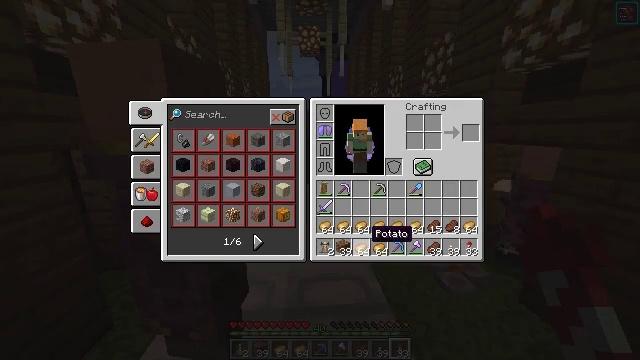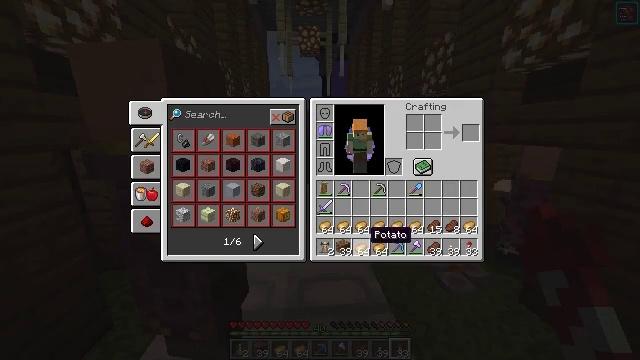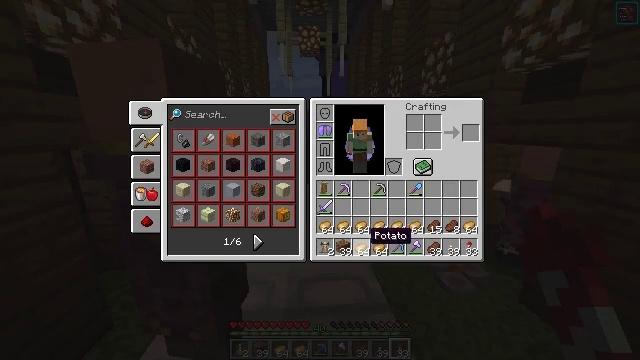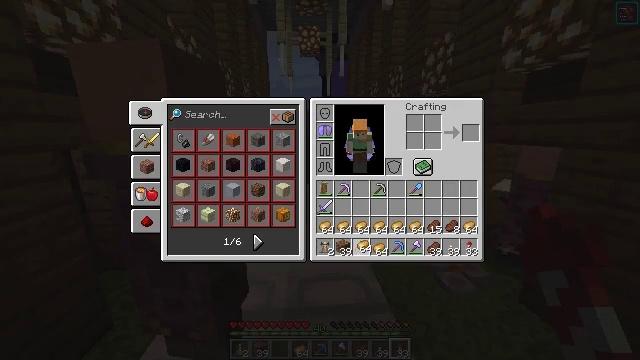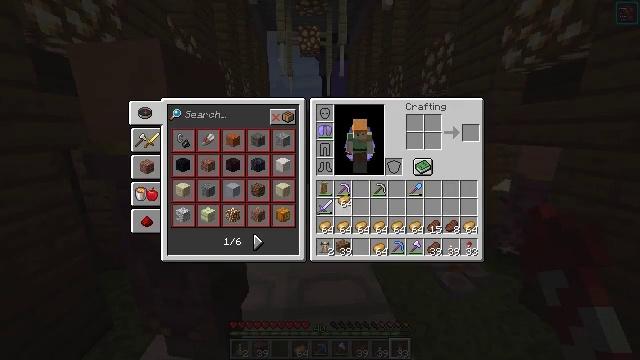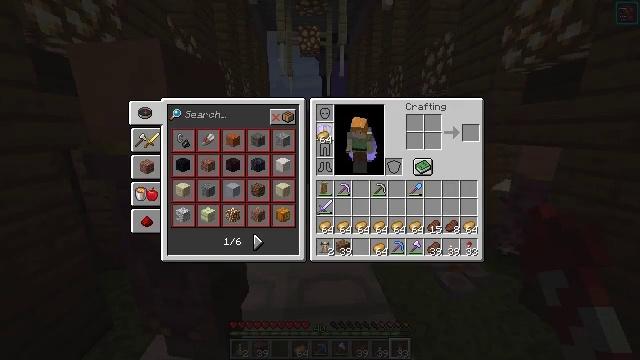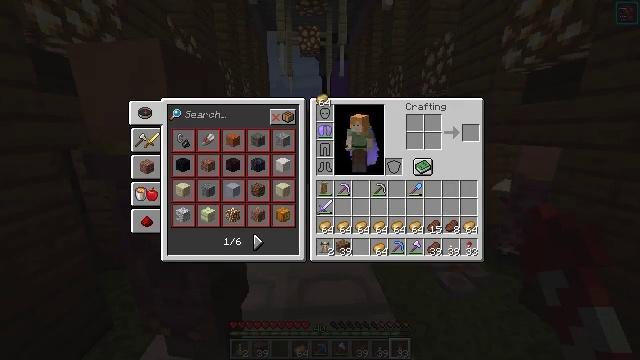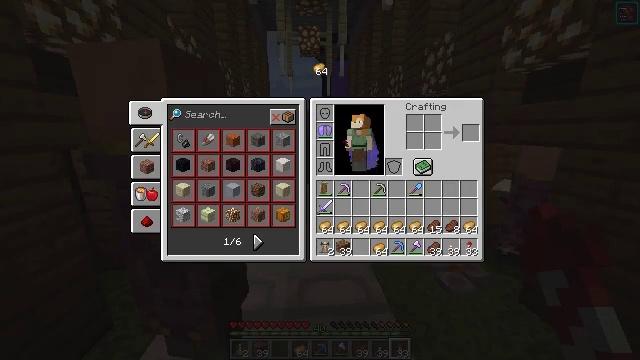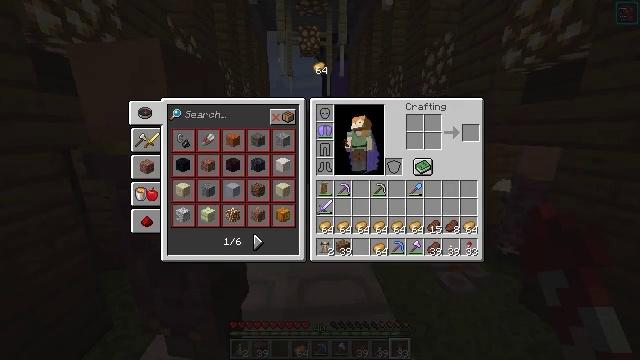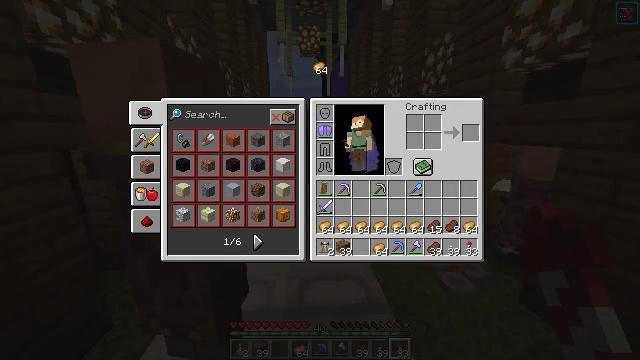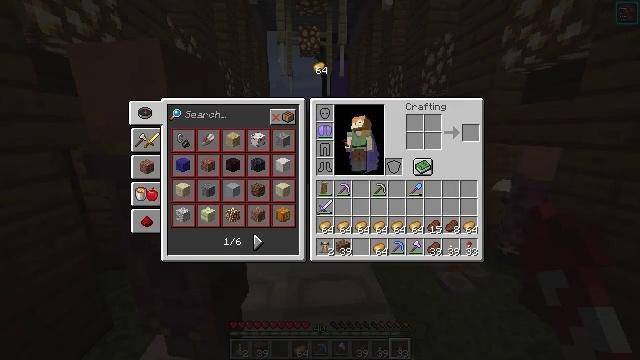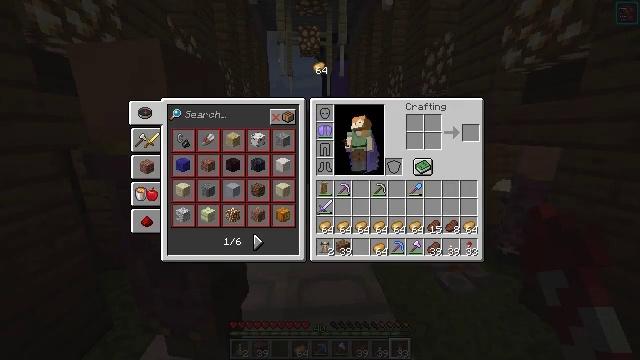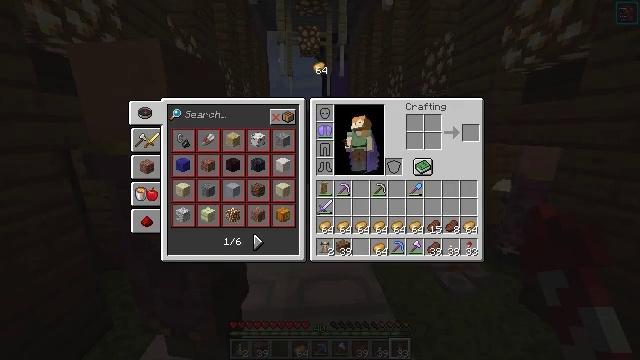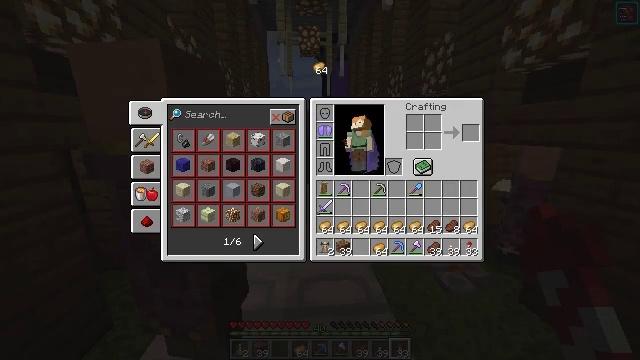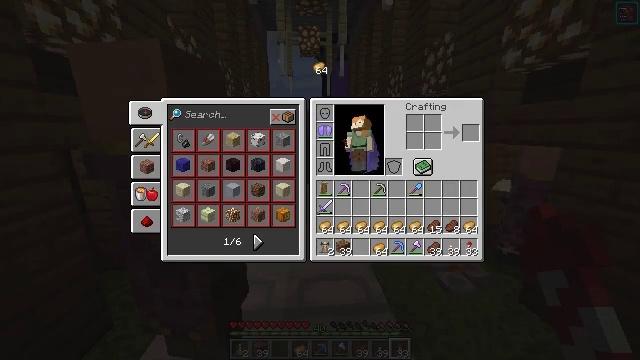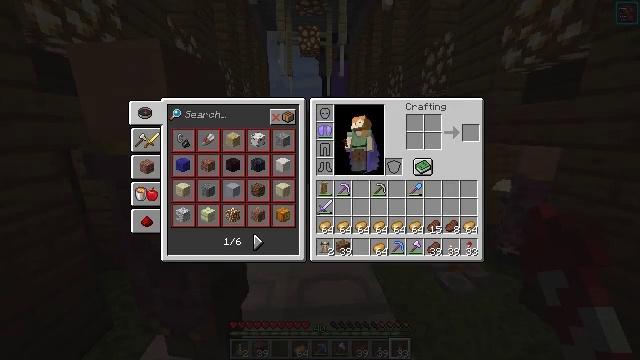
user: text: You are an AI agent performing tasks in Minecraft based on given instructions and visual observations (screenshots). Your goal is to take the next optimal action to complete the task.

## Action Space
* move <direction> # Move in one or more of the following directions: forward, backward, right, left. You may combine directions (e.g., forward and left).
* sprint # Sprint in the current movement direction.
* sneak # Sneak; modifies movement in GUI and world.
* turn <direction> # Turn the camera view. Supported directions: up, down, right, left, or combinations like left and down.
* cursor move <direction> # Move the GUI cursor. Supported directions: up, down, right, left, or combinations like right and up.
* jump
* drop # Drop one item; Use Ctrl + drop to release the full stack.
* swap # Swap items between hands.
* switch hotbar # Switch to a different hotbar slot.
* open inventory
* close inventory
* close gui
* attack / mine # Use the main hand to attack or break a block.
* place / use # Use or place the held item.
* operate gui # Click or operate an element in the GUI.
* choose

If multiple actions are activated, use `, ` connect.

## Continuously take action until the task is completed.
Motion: motion action
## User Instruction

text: Drop a potato.
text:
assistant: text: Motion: no_op
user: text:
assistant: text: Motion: no_op
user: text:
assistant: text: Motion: operate gui
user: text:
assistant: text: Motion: cursor move left and up, operate gui
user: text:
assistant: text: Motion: cursor move left and up
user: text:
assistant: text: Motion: cursor move up
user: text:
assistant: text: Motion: cursor move up
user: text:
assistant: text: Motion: no_op
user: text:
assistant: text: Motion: no_op
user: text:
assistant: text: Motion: no_op
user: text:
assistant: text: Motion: no_op
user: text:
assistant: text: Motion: operate gui
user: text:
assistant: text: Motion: operate gui
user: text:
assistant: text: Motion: operate gui
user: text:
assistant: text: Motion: no_op
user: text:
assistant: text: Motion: no_op
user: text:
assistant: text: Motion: no_op
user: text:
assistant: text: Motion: turn right, close gui
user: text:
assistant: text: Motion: turn right and down, open inventory
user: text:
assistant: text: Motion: turn right and down
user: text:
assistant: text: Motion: turn down
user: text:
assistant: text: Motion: no_op
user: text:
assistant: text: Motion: turn left
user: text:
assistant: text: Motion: turn left
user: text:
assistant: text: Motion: no_op
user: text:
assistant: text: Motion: no_op
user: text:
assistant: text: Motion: no_op
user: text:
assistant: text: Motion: no_op
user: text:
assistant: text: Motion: no_op
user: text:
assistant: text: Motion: no_op